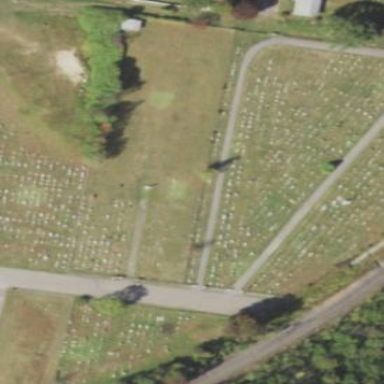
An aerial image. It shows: Cemetery.